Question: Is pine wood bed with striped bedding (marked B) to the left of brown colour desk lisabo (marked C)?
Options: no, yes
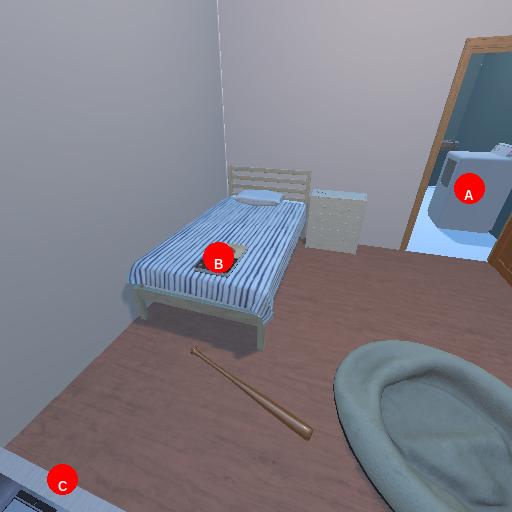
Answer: no